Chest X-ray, PA view. Patient: 68 years old, sex M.
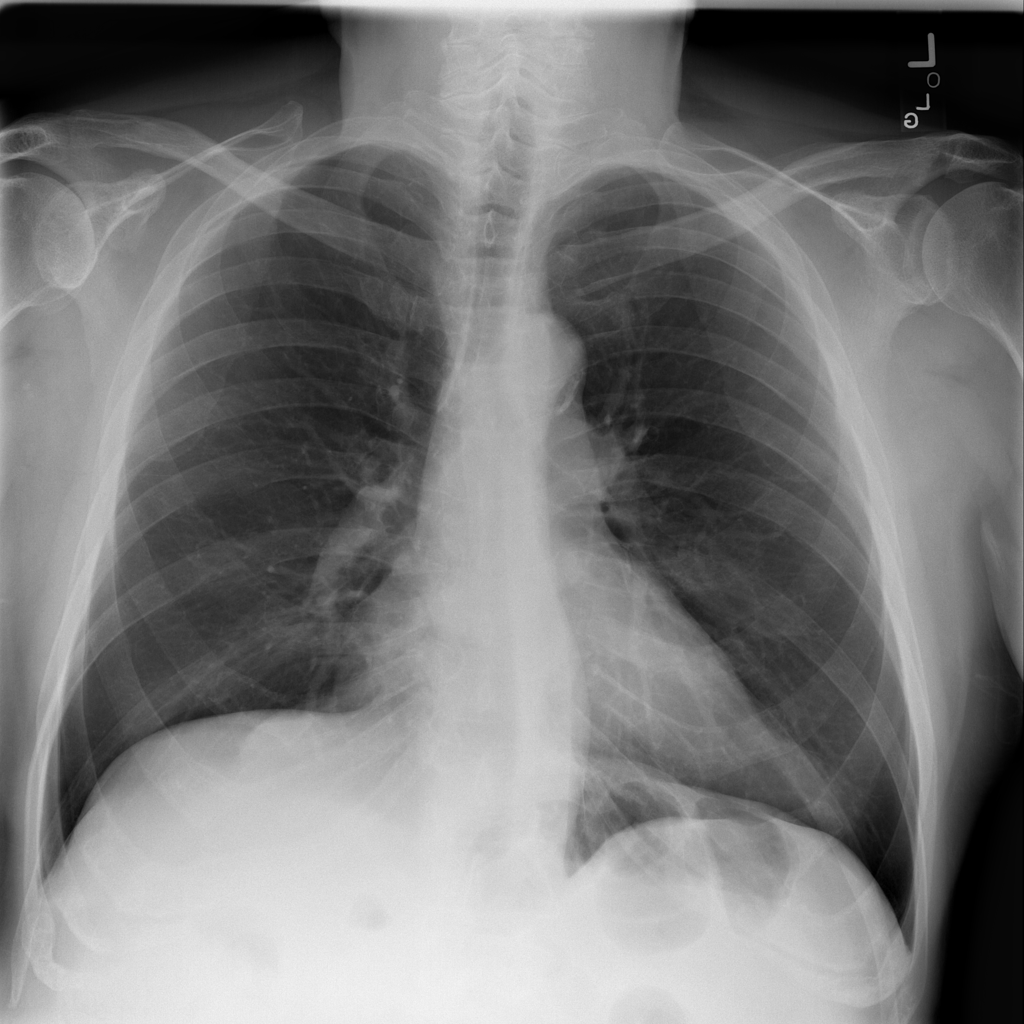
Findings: No Finding